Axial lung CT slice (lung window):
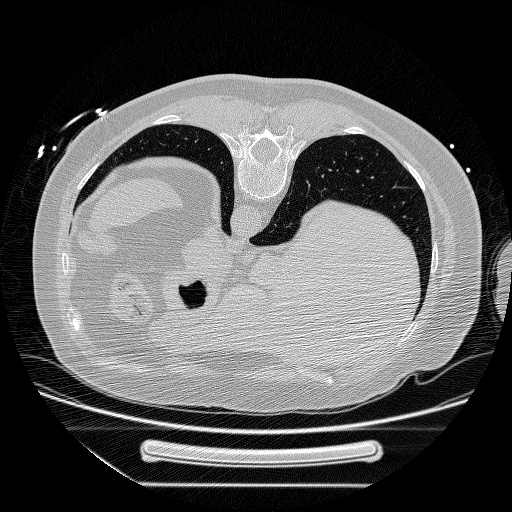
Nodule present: no